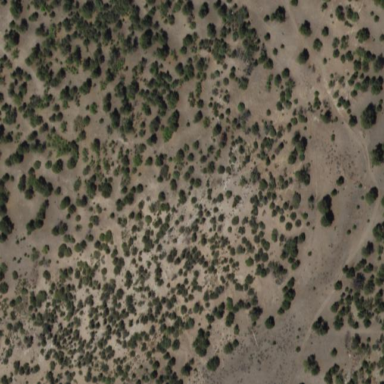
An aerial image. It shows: Area covered in scrub vegetation.